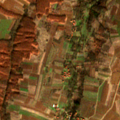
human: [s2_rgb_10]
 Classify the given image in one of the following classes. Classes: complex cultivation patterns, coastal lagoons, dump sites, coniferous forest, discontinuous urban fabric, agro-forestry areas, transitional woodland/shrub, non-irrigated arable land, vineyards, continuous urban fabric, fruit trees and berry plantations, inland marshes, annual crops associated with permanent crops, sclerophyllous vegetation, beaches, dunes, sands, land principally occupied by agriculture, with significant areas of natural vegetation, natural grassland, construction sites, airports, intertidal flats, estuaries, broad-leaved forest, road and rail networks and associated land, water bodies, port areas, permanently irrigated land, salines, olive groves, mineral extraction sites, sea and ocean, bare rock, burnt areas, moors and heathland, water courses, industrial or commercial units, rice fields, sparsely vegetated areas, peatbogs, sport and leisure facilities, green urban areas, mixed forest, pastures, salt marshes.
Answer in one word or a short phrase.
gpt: non-irrigated arable land, complex cultivation patterns, land principally occupied by agriculture, with significant areas of natural vegetation, broad-leaved forest